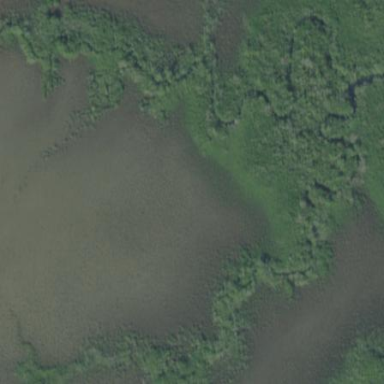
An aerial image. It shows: Beautiful mangrove wetland area.